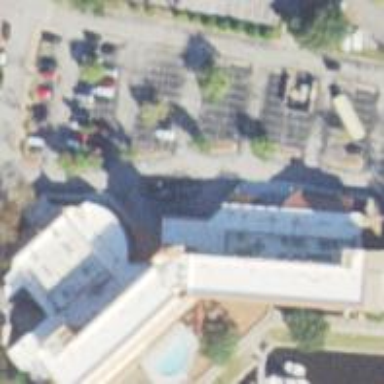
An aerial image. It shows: Hotel building.